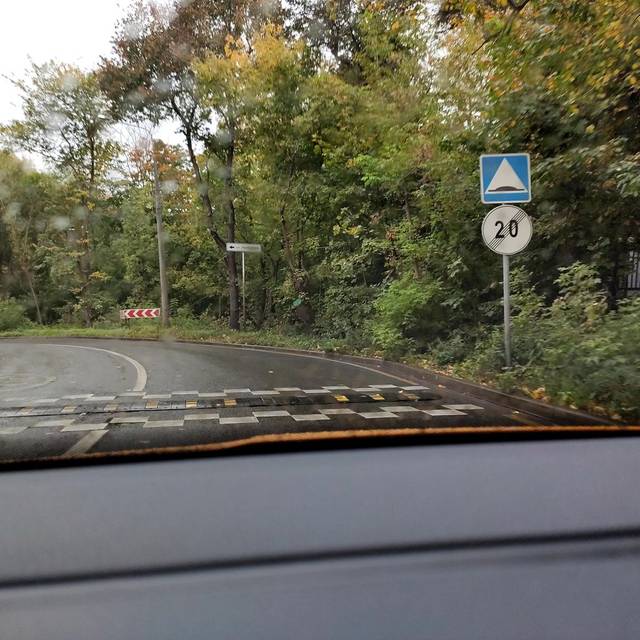
Region: Russia
Coordinates: 55.738, 37.461